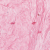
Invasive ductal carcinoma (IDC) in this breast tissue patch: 0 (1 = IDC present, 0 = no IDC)